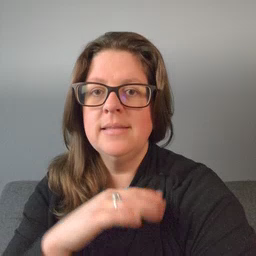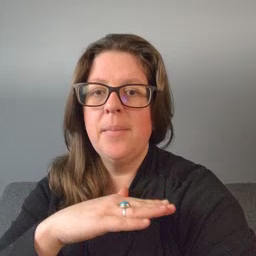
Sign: table